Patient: sex M, age 34
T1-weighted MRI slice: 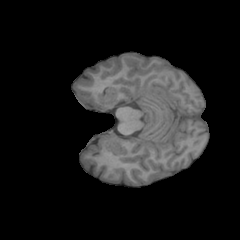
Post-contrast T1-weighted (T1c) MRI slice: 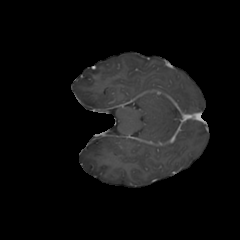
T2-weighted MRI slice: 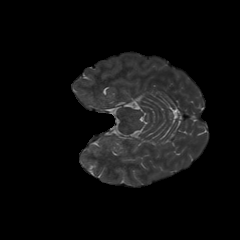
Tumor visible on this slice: no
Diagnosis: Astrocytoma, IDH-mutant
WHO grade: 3